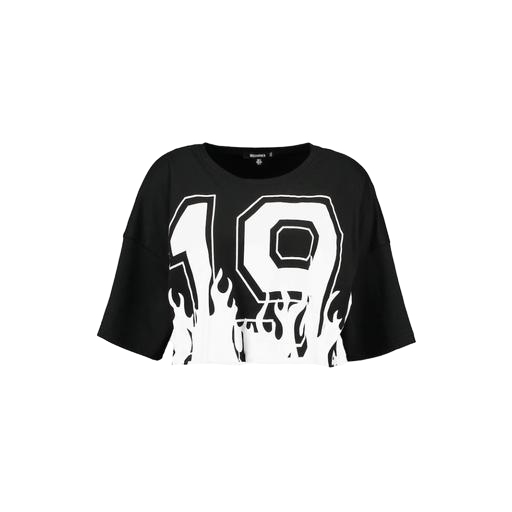
black flame ringer tee, black jersey graphic tee, black level crop top, white background